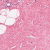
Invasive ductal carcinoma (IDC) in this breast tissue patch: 0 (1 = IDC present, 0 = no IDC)